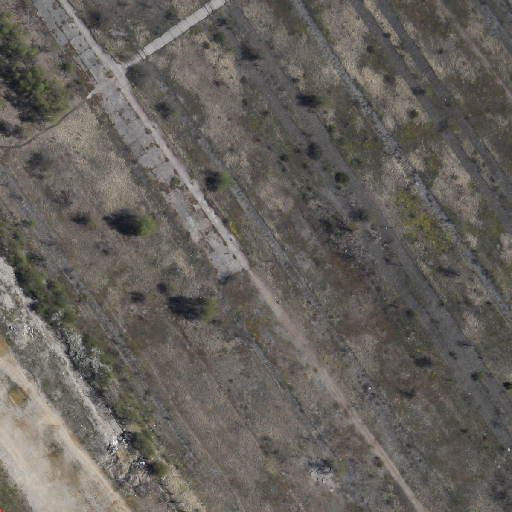
Referring expression: impervious surface